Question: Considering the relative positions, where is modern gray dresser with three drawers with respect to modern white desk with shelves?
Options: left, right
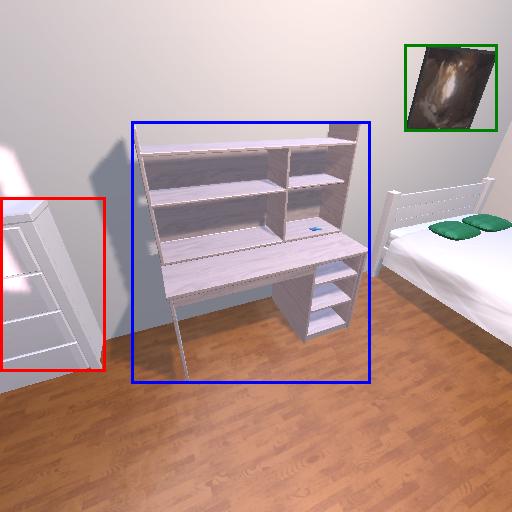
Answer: left